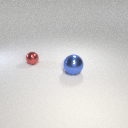
small red metal sphere behind large blue metal sphere